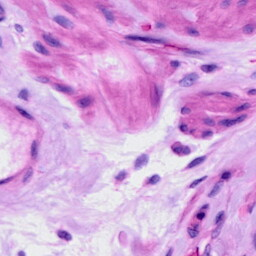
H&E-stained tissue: Ovarian